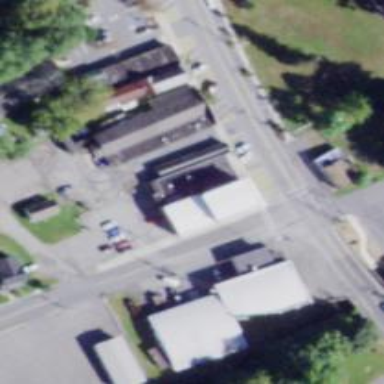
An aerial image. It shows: Post office.